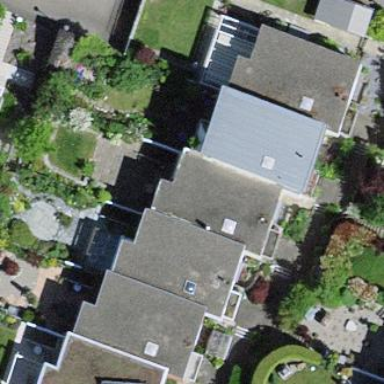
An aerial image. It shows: Flat roof terrace building.